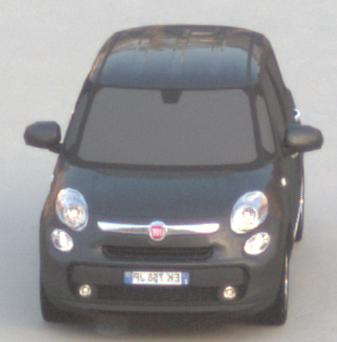
Make: Fiat
Model: 500L 1.4 16V
Detailed model: 500L (199)
Model produced from: 2012/10
Model produced until: 2017/05
Doors: 5
Color: gray
Road condition: dry road
Daytime: sunrise or sunset
Contrast: low contrast